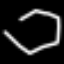
Label: octagon